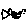
Label: bird